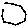
Label: hexagon